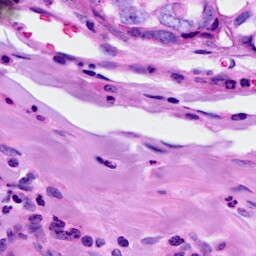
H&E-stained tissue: Breast